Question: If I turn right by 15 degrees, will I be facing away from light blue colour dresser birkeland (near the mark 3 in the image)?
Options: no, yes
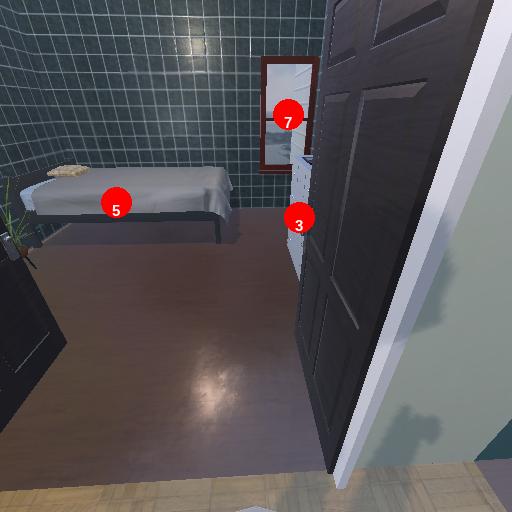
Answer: no